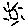
Label: sun